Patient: sex M, age 61
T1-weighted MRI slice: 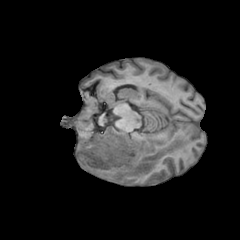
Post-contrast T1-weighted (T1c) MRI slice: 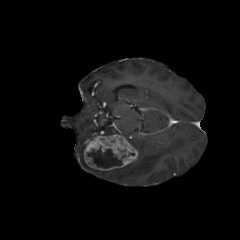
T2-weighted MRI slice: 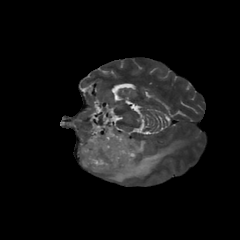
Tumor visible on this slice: yes
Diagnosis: Glioblastoma, IDH-wildtype
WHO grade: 4